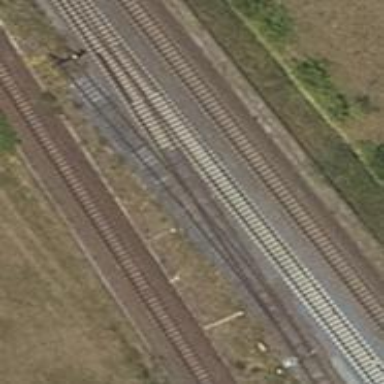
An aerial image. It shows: Railway yard.